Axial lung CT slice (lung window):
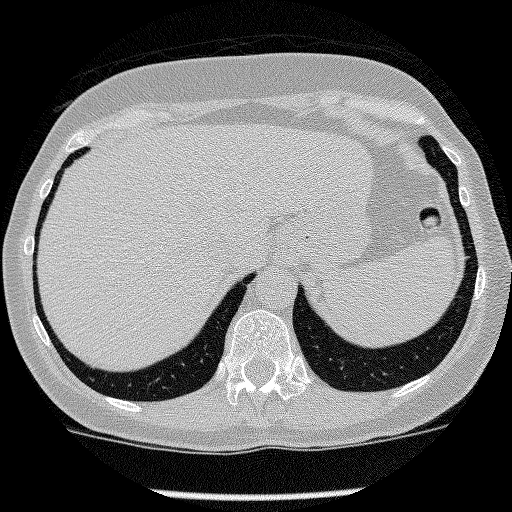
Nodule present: no